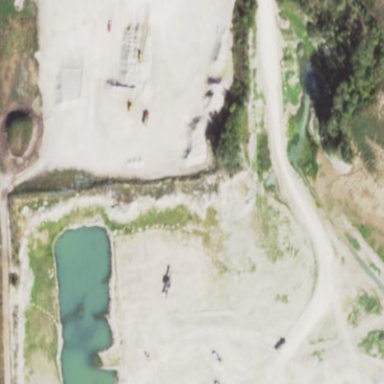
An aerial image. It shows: Quarry area.